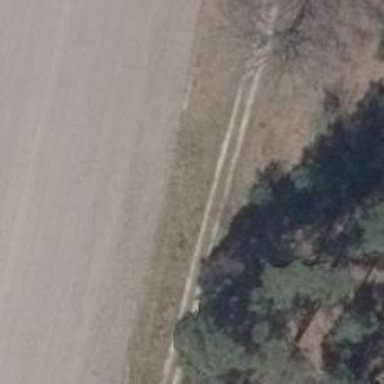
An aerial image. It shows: Track with grade 3 tracktype.